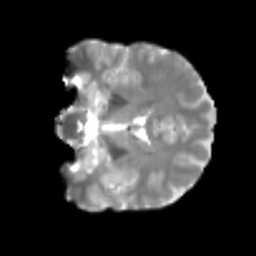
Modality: T2w
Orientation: coronal
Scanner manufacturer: siemens
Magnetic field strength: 3 T
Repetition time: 4 s
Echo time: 0.0594 s